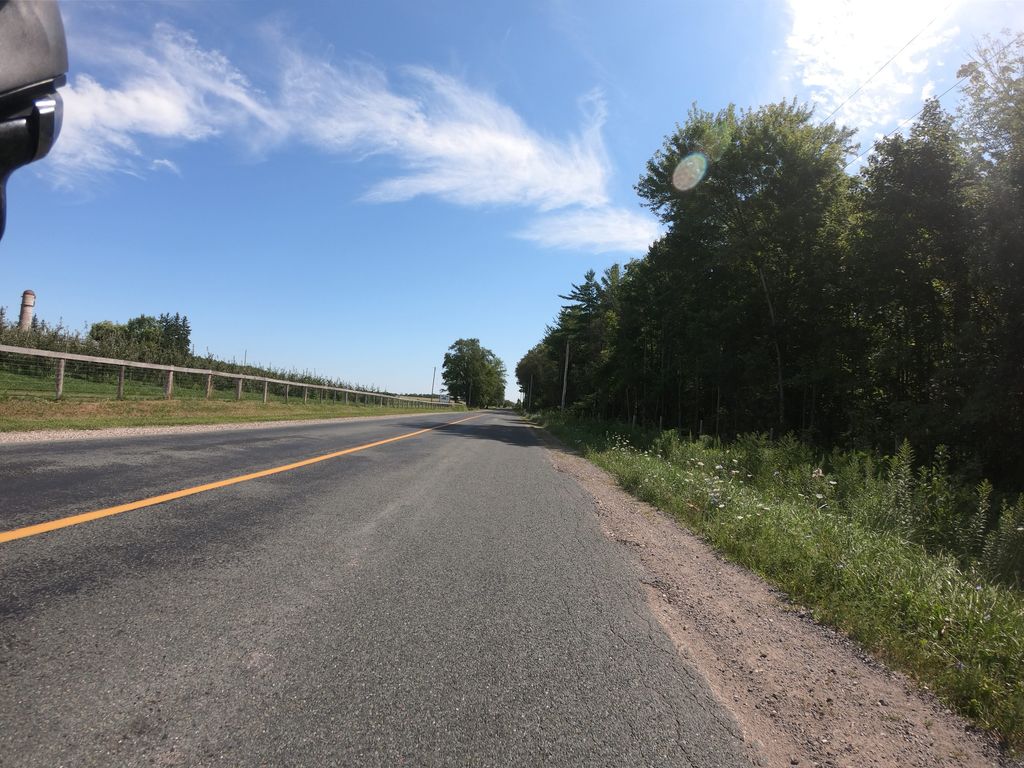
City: kitchener-waterloo